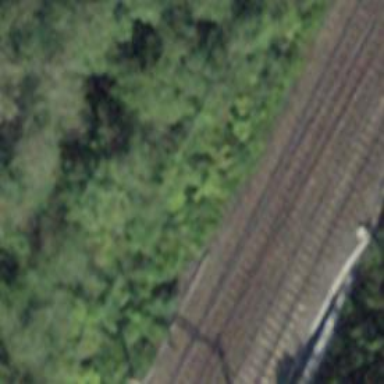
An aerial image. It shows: Railway switch.